Question: I created this layout using the Android Studio wizard, but I want to change the width of the options menu to reduce its size and remove the red space marked on the image.
'''
<menu xmlns:android="http://schemas.android.com/apk/res/android"
xmlns:app="http://schemas.android.com/apk/res-auto">
<item
android:id="@+id/action_settings"
android:orderInCategory="0"
android:title="@string/action_settings"
app:showAsAction="never" />
<item
android:id="@+id/action_about"
android:orderInCategory="1"
android:title="@string/settings_about"
app:showAsAction="never" />
<item
android:id="@+id/action_logout"
android:orderInCategory="2"
android:title="@string/settings_logout"
app:showAsAction="never" />
<item
android:id="@+id/action_help"
android:orderInCategory="3"
android:title="@string/settings_help"
app:showAsAction="never" />
'''
In red I point out the space I want to reduce.

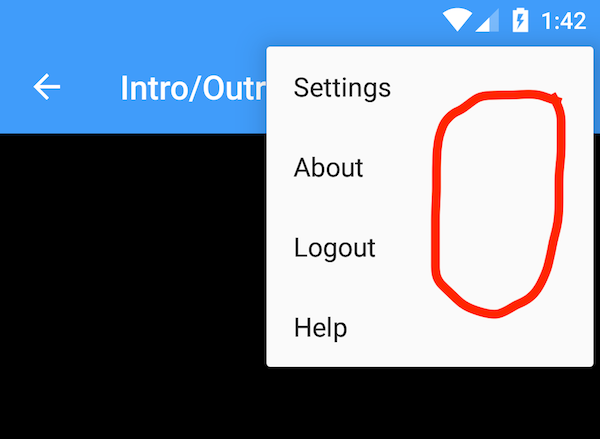
Answer: You need to create a style for the menu:
Take a look at the answer here: <URL>
Basically you need to:
- - -